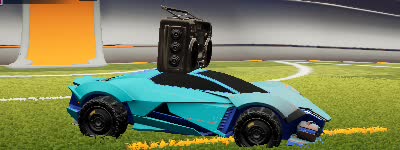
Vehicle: werewolf